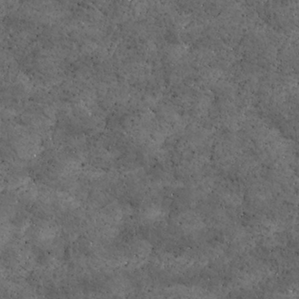
Label: non_frost